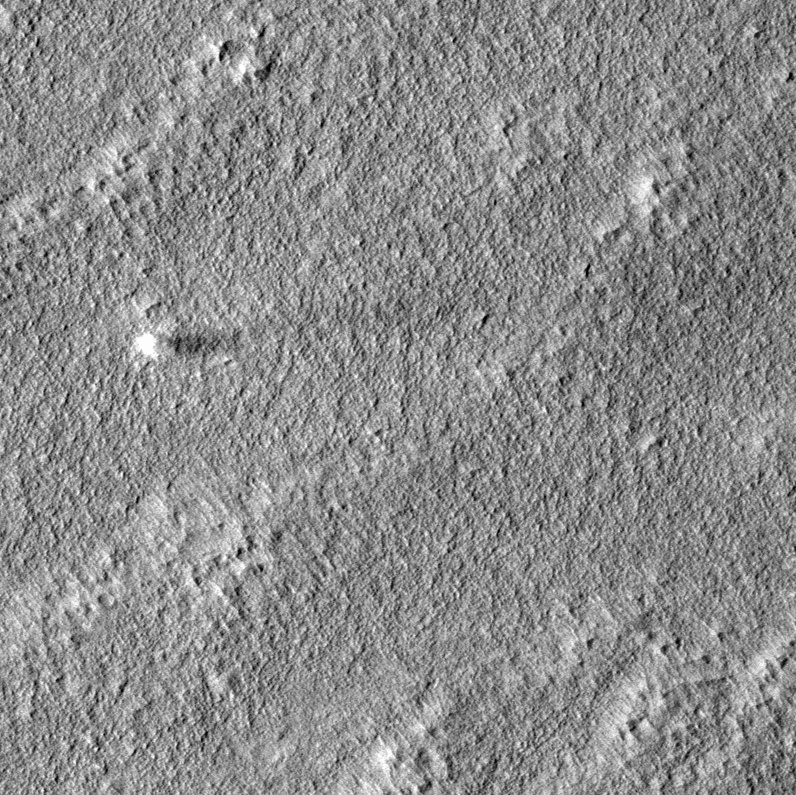
Label: dustdevil